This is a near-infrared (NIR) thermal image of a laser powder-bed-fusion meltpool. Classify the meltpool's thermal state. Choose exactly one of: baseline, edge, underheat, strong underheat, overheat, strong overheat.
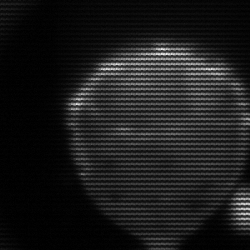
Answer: edge